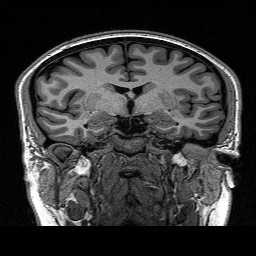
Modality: T1w
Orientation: sagittal
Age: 23
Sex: female
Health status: healthy
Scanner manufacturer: siemens
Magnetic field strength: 1.5 T
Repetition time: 2.73 s
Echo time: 0.00357 s